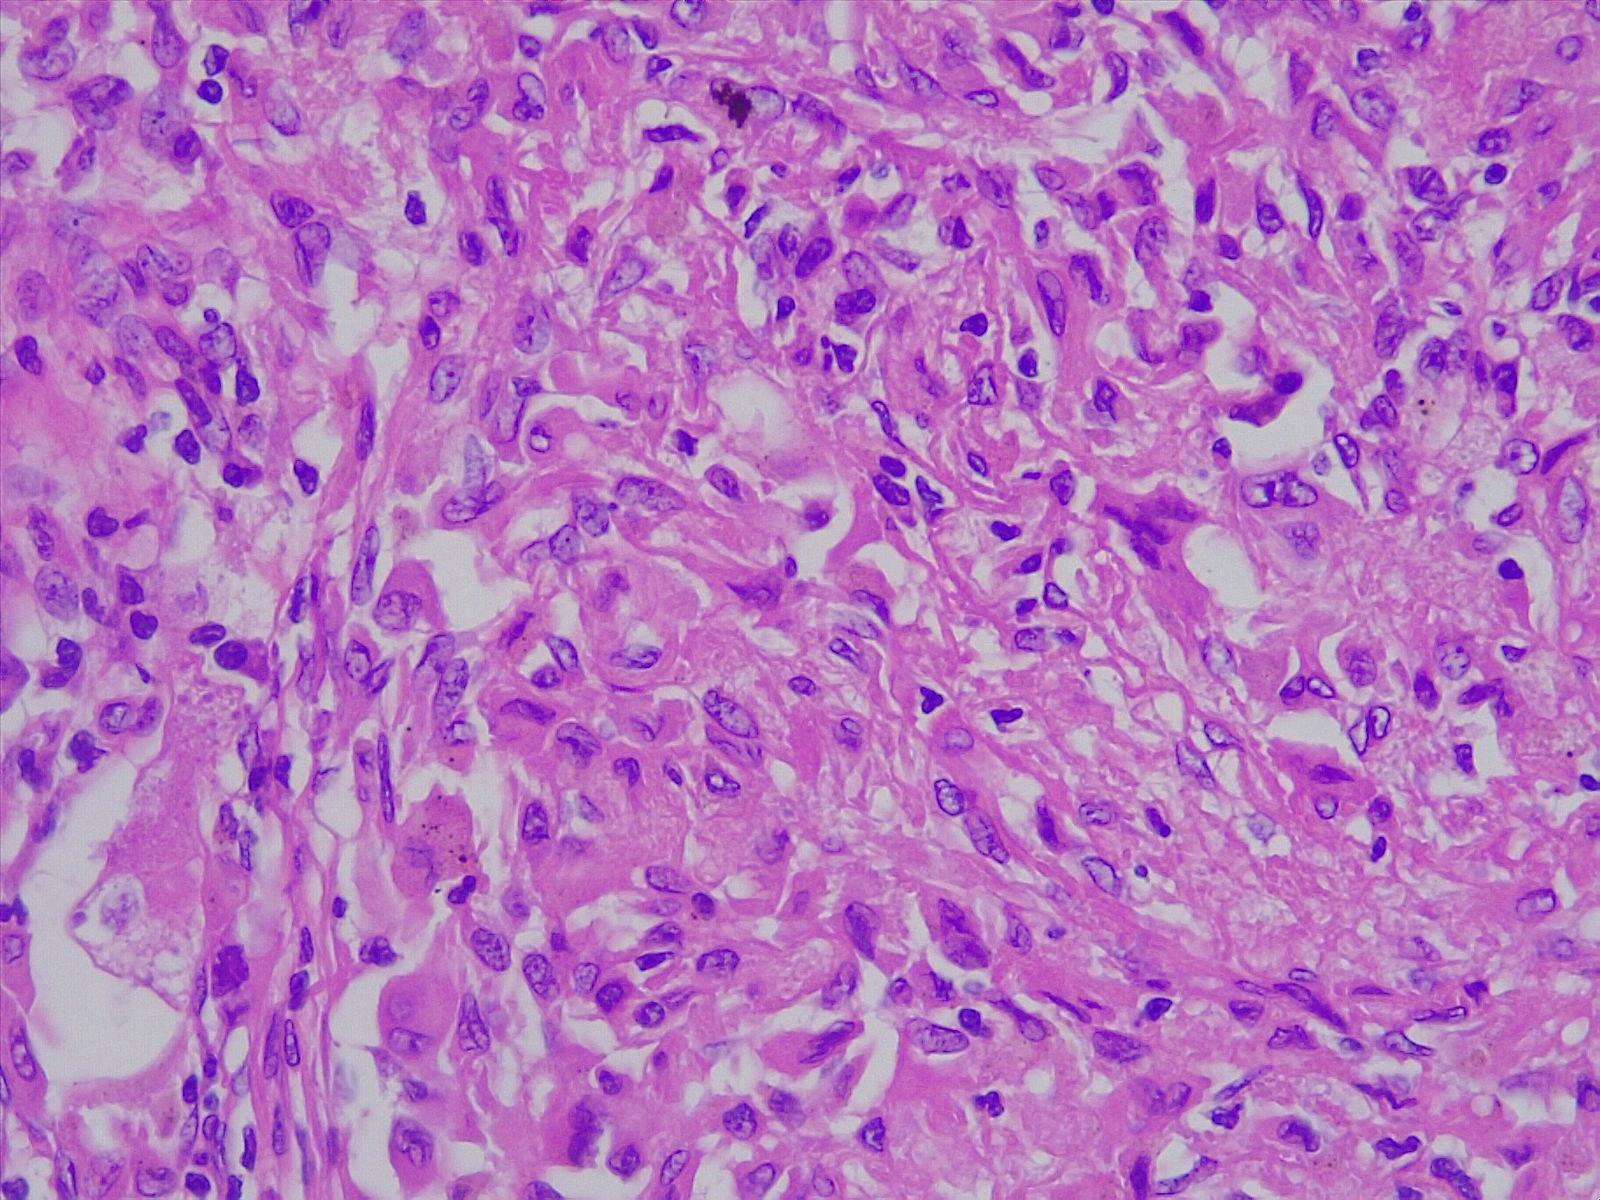
Label: normal lung tissue